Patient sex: F
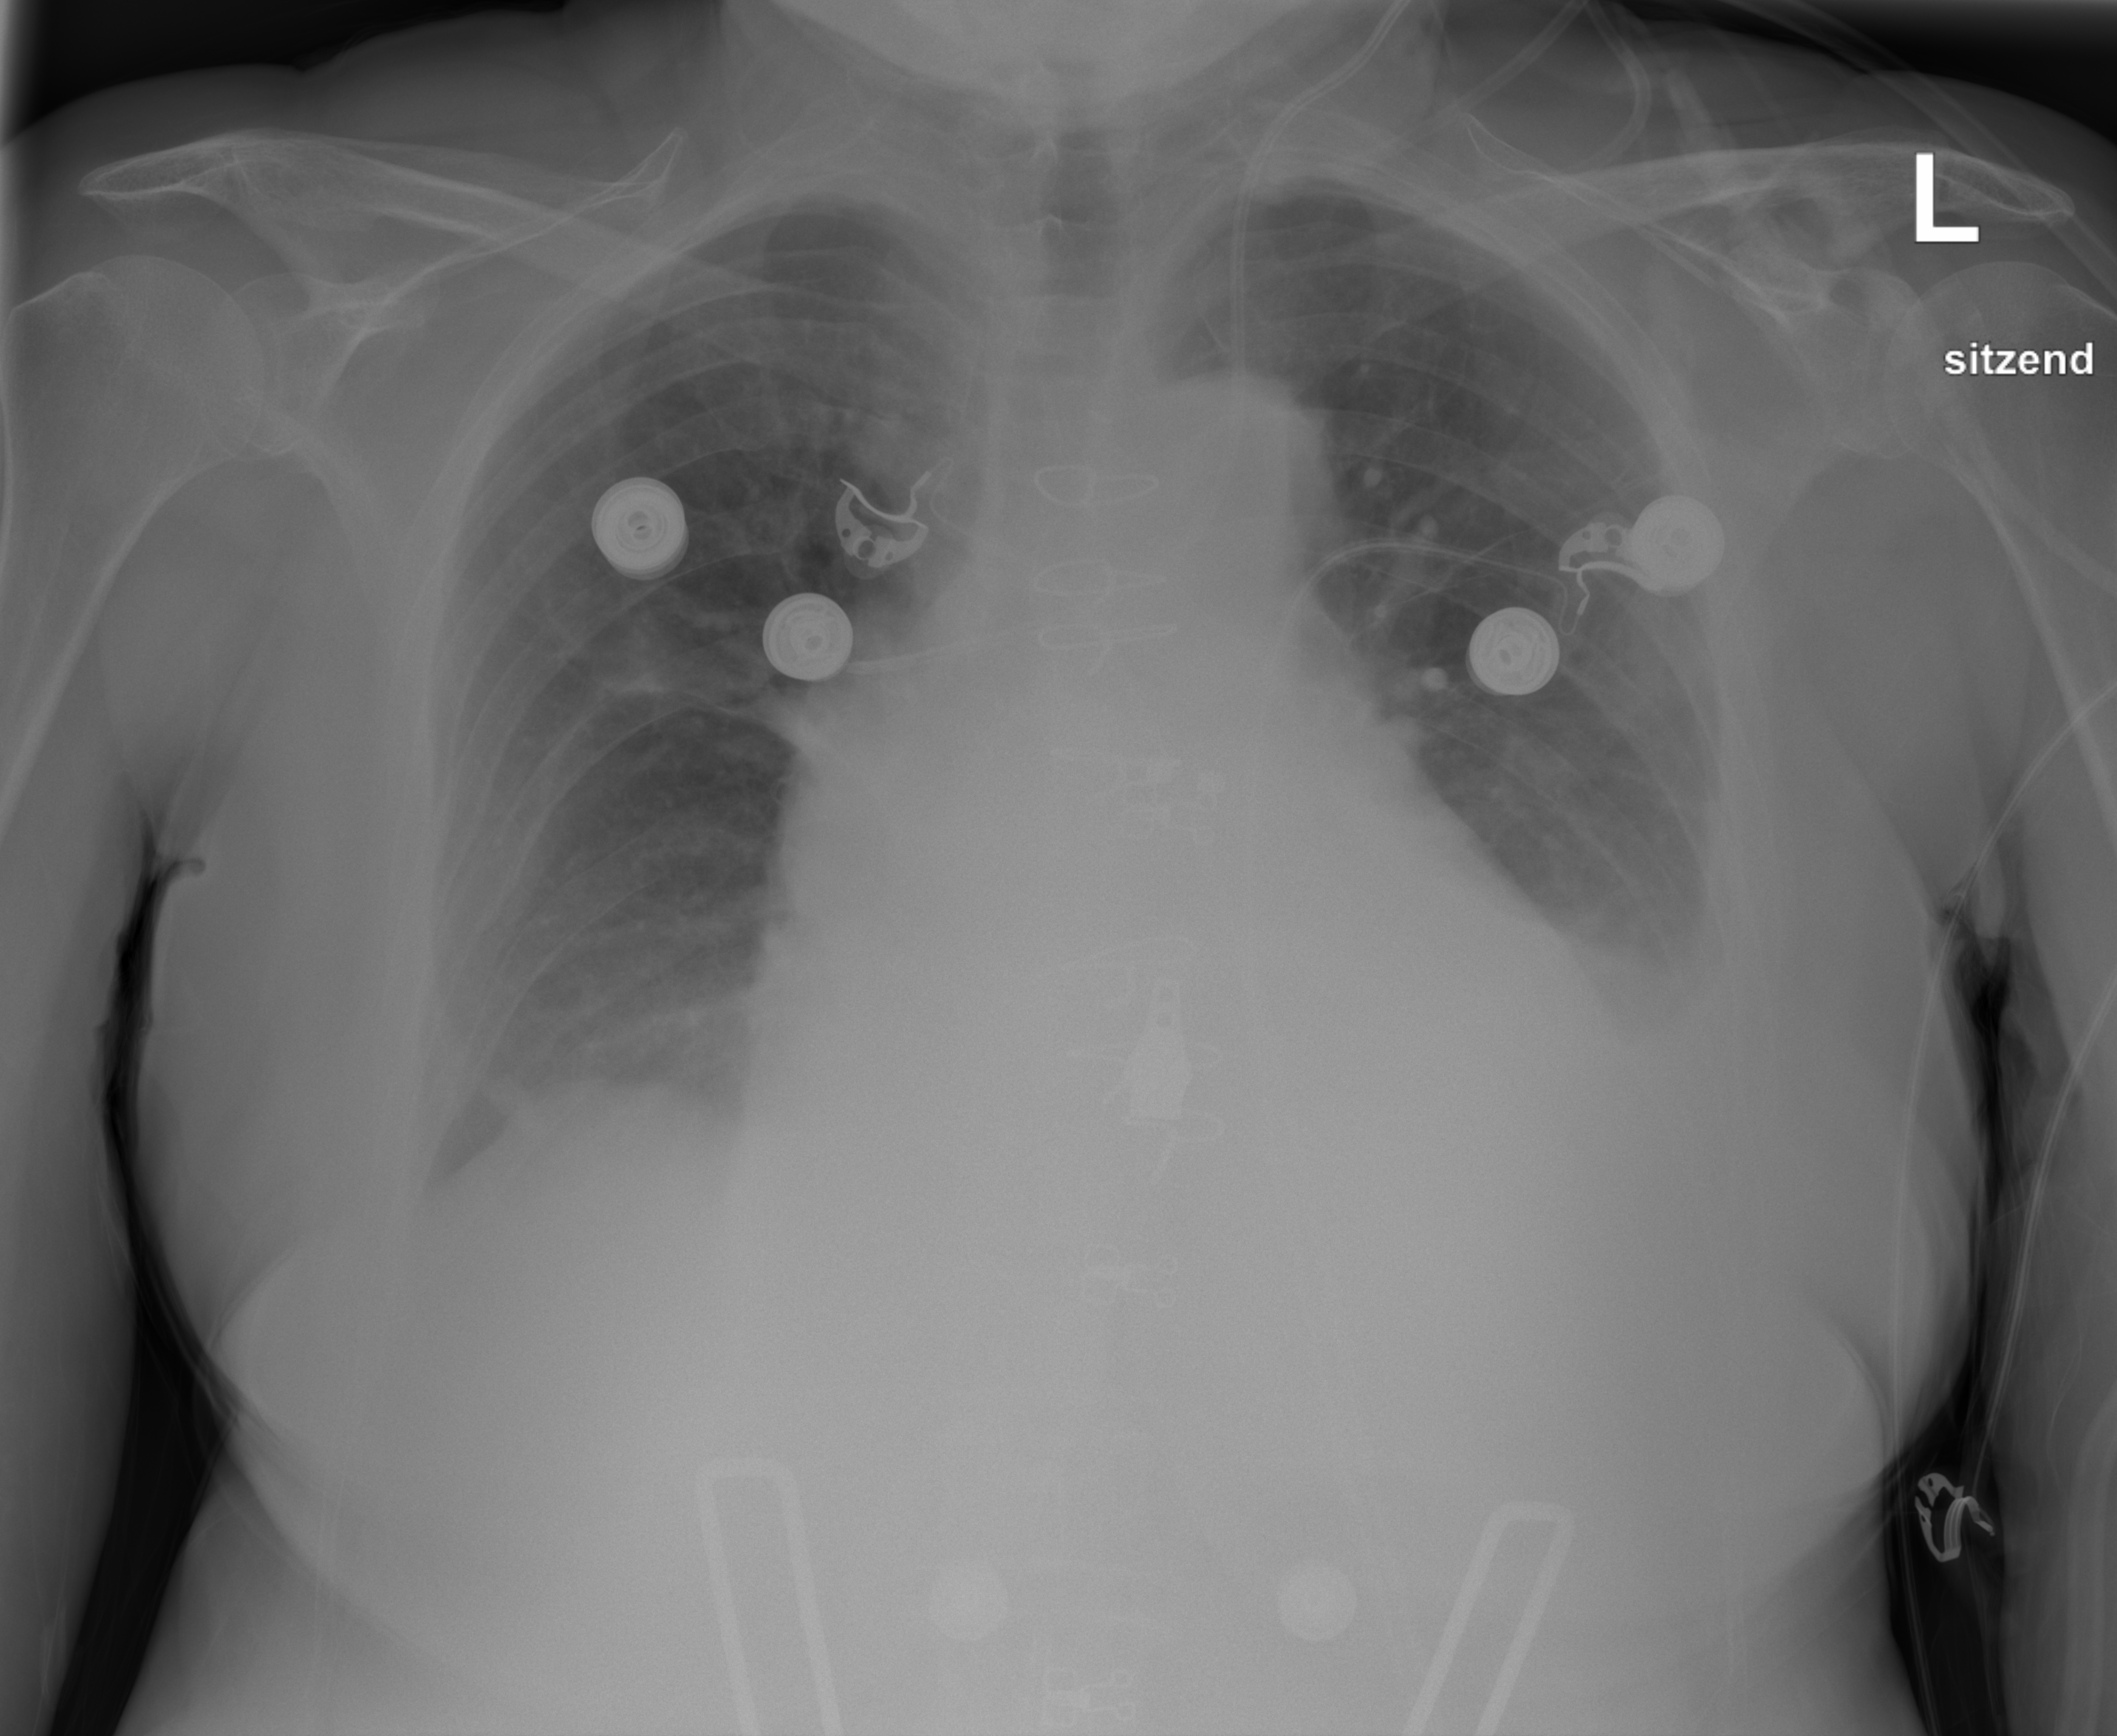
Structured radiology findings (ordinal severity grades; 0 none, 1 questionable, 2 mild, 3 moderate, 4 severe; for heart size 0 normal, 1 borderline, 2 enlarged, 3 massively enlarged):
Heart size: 2
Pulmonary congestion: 0
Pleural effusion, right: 2
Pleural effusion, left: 3
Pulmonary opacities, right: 0
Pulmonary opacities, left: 0
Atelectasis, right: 0
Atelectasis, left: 2